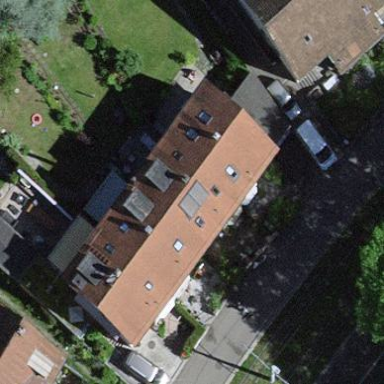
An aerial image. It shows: Terrace building.